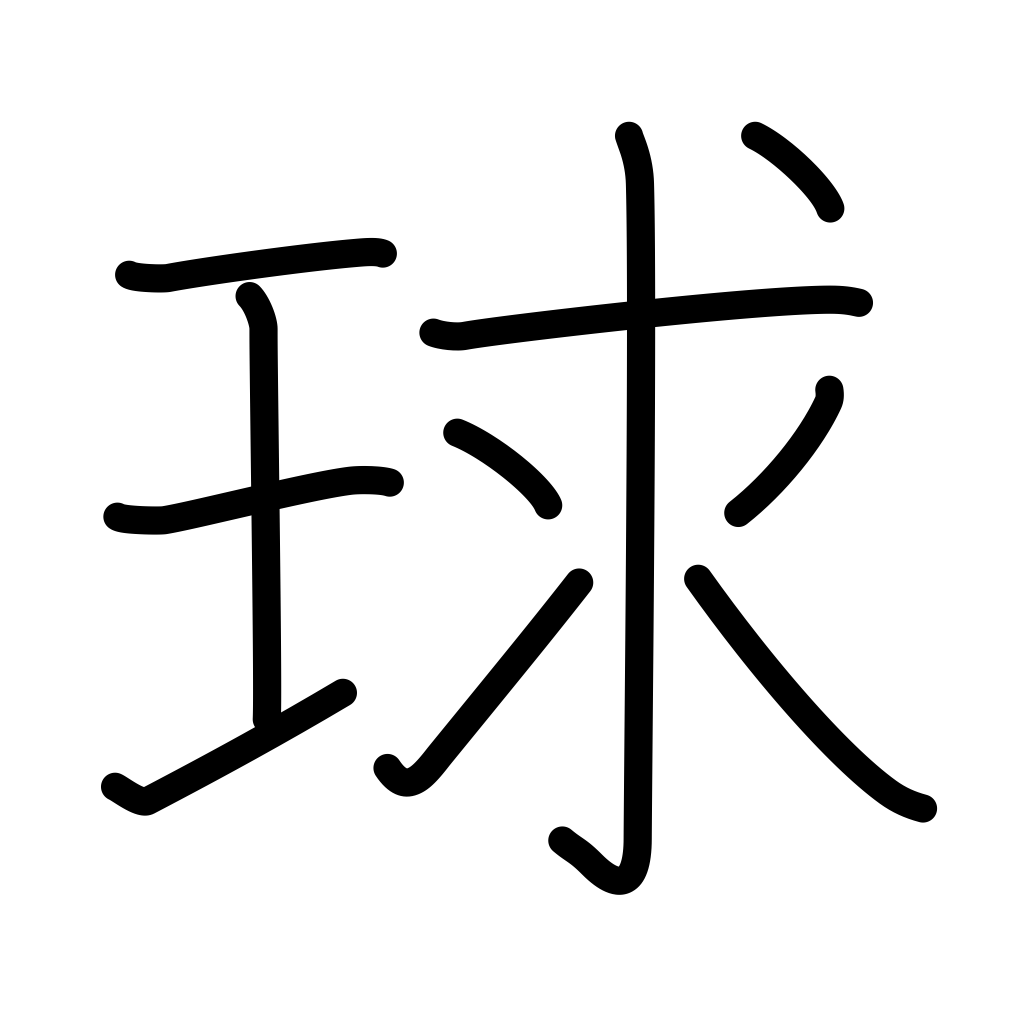
Meaning: ball, sphere